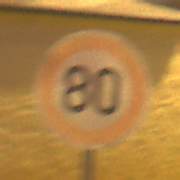
Verkehrszeichen: Geschwindigkeit80
Umgebung: Outdoor, Urban
Tageszeit: Night
Wetter: Clear
Licht: Artificial
Jahreszeit: NotSpecified
Kontrast: HighContrast